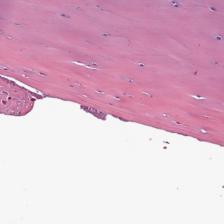
Label: Non-Tumor